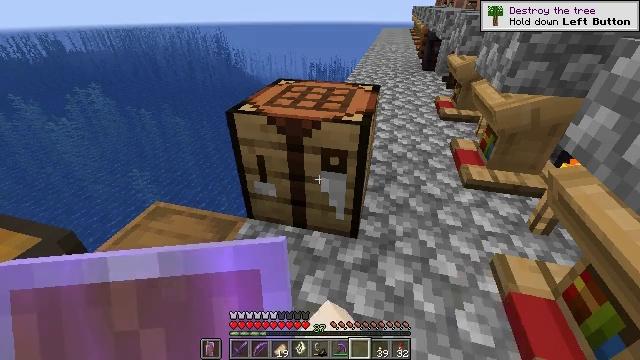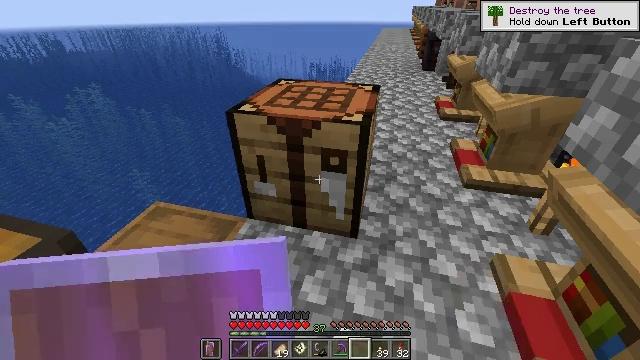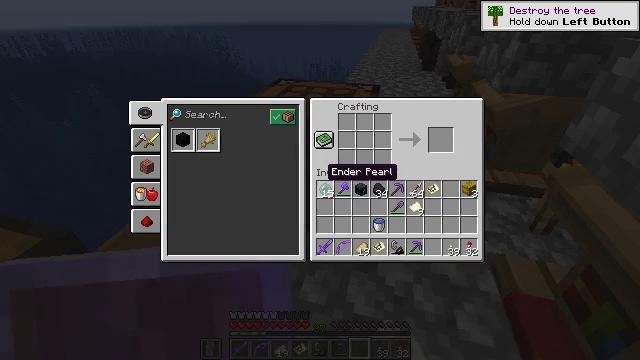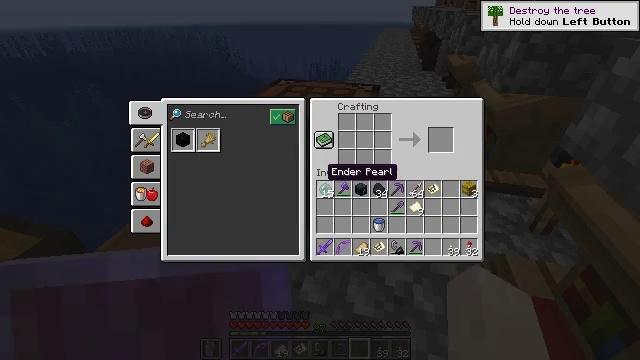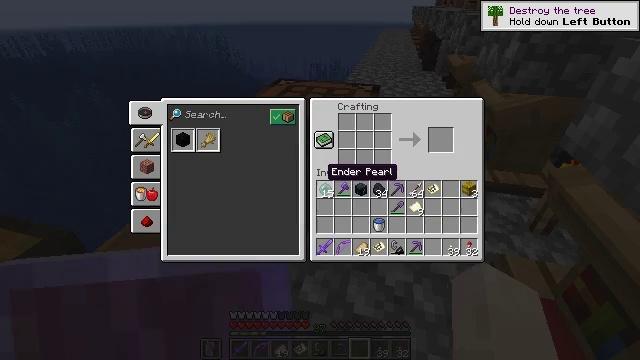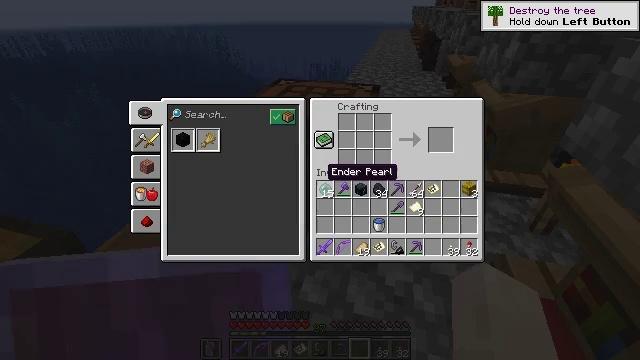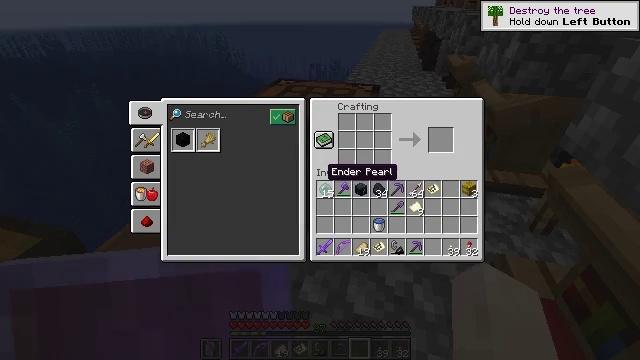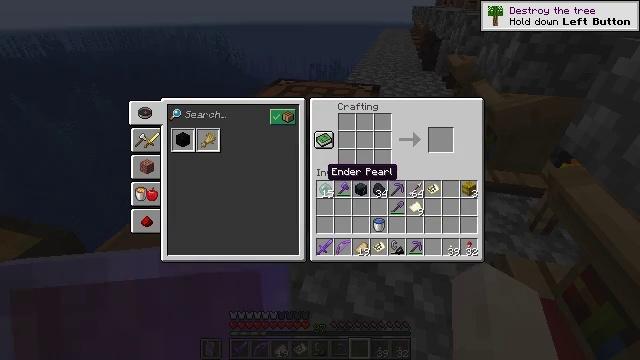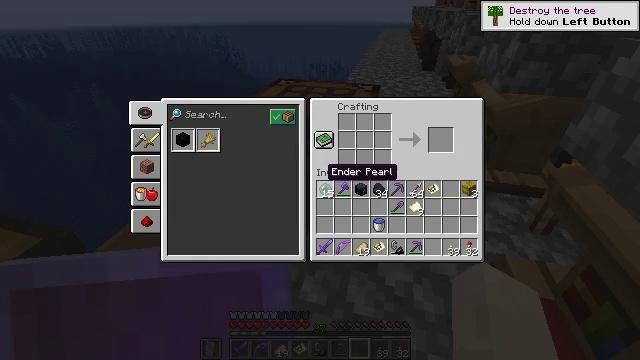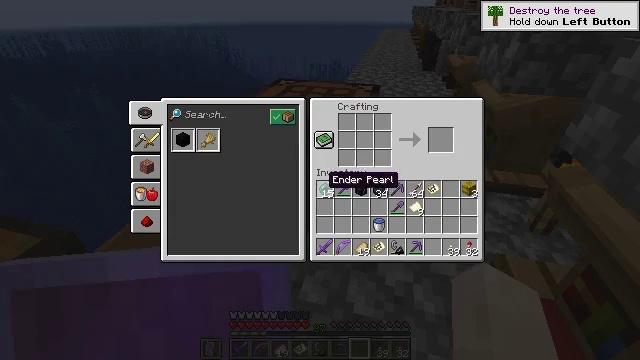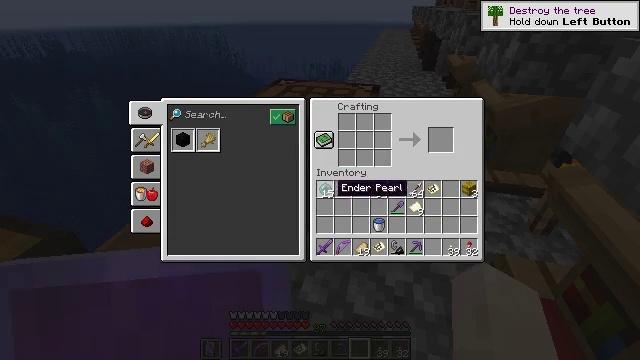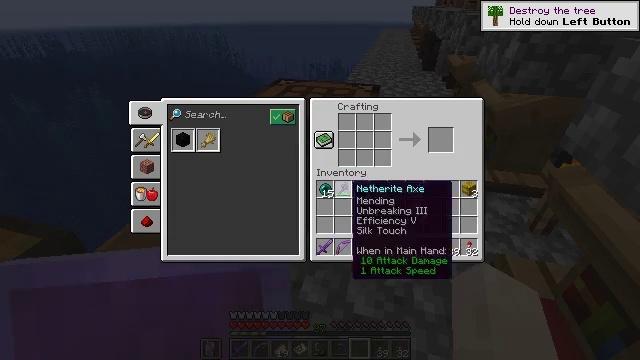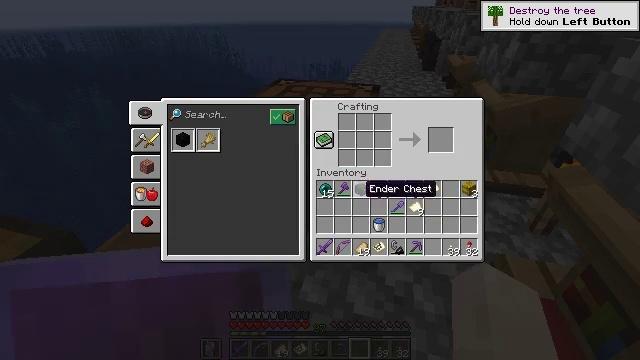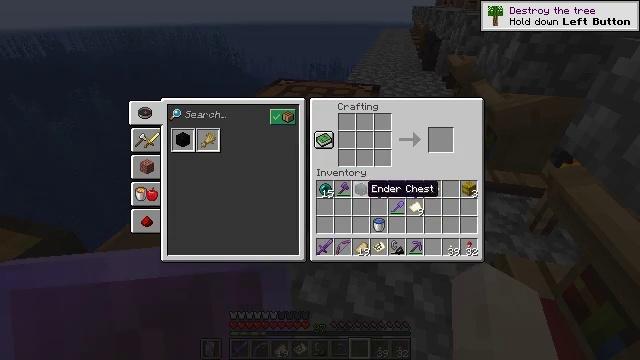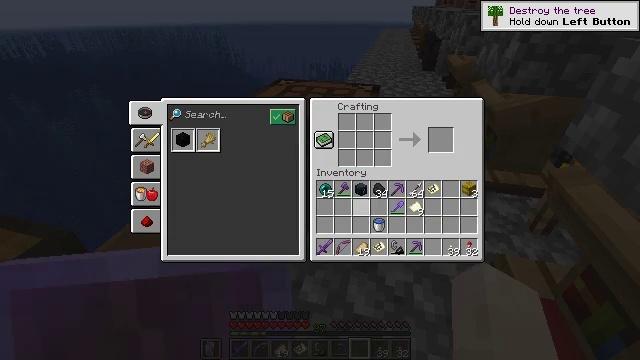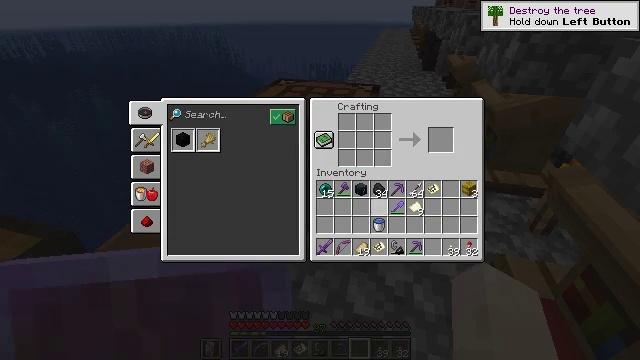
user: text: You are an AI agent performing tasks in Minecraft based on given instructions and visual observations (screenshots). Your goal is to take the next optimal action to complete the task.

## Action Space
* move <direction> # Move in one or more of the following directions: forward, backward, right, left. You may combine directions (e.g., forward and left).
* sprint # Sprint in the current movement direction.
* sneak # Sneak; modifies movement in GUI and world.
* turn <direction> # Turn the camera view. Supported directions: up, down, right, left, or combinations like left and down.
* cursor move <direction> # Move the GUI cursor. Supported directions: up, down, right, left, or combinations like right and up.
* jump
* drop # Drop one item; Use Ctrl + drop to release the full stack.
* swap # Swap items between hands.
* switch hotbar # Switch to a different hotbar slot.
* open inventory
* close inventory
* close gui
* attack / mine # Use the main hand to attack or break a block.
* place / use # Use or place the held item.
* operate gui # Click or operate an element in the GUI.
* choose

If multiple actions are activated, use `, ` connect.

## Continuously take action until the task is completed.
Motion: motion action
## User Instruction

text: Use paper to craft a filled map.
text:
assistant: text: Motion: no_op
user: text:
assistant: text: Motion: no_op
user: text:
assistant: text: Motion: no_op
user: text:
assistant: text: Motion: no_op
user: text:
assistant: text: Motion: no_op
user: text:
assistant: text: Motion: no_op
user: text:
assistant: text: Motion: no_op
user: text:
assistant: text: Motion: no_op
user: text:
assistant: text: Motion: no_op
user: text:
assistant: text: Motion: turn right and down
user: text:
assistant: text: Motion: turn right
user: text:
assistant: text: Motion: turn right
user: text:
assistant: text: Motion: no_op
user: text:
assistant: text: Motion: no_op
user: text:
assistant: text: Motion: turn right
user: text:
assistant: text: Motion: turn right
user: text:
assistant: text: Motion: turn right
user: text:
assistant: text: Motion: no_op
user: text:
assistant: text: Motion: no_op
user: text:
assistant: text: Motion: no_op
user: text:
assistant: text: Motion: no_op
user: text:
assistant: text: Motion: no_op
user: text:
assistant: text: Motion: attack / mine
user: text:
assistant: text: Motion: attack / mine
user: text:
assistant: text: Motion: attack / mine
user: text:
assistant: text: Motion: no_op
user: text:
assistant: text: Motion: no_op
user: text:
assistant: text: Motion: no_op
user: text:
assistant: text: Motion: no_op
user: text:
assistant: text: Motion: no_op